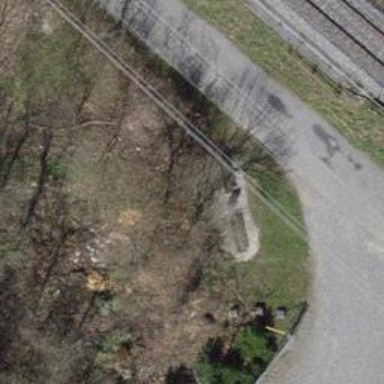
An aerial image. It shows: Bench for seating.